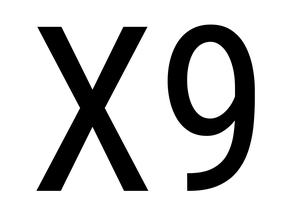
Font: Roboto_Condensed_Regular